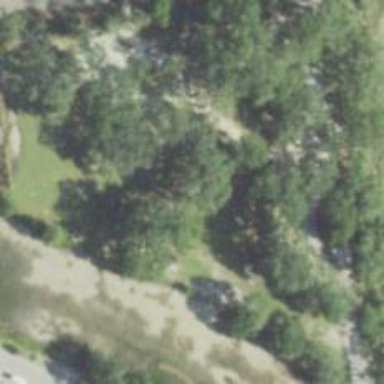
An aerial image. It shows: Park with heath vegetation.